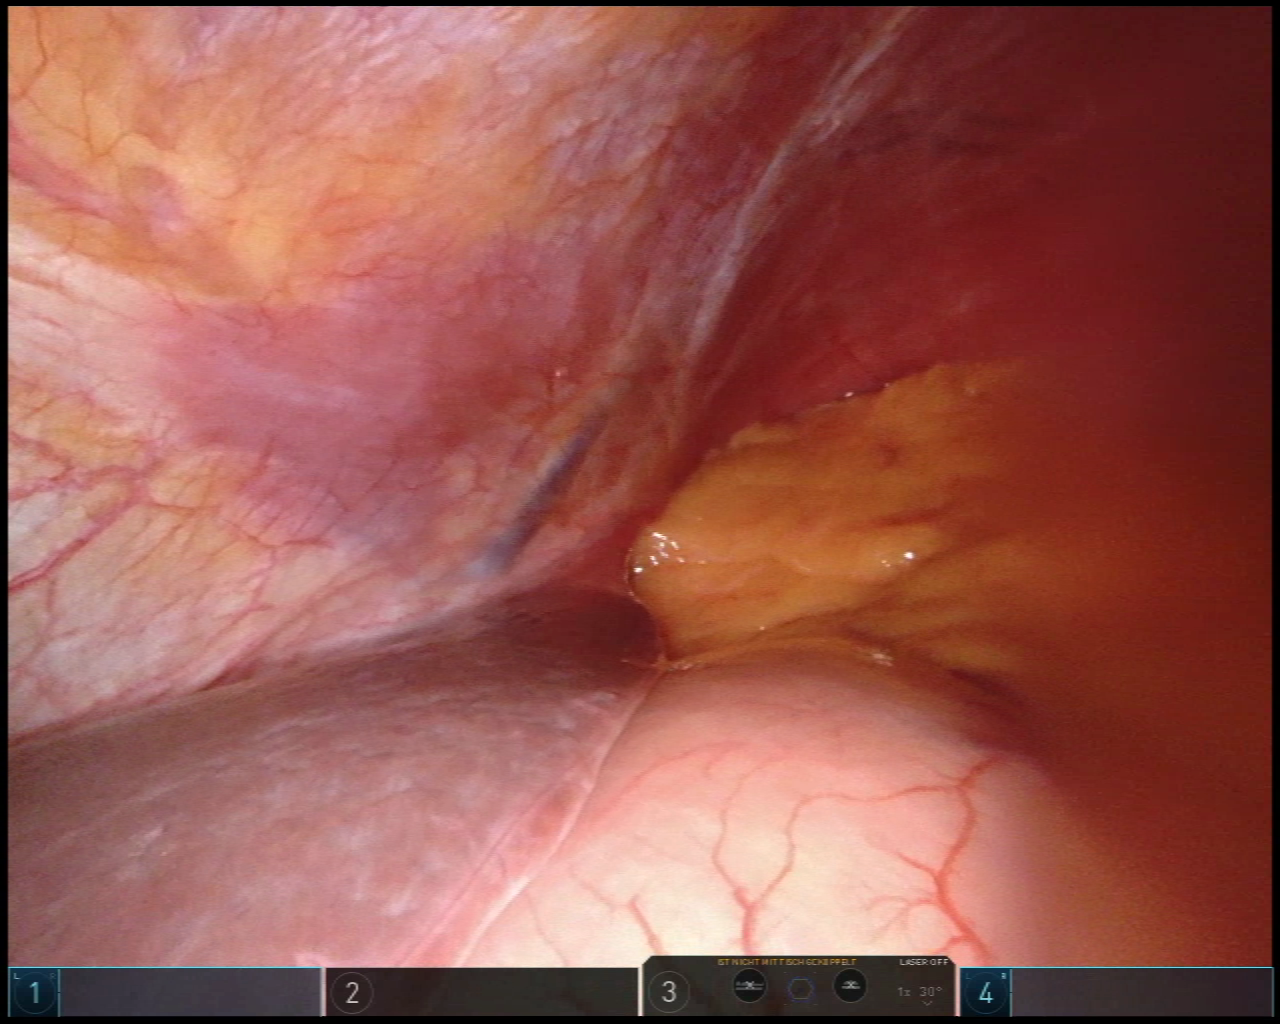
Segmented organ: liver
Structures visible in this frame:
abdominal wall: yes
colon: no
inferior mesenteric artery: no
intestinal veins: no
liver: yes
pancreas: no
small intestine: no
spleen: no
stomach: yes
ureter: no
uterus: no
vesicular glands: no